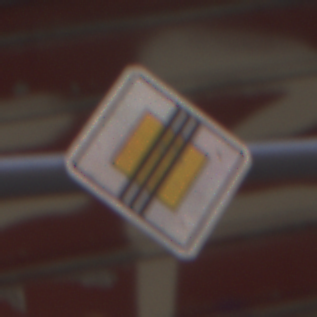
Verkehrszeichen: EndeVorfahrtsstrasse
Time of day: MorningAfternoon
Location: Outdoor (Urban)
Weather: Clear
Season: NotSpecified
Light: Natural